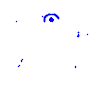
Particle: pion